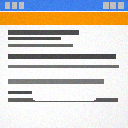
Screen state: on